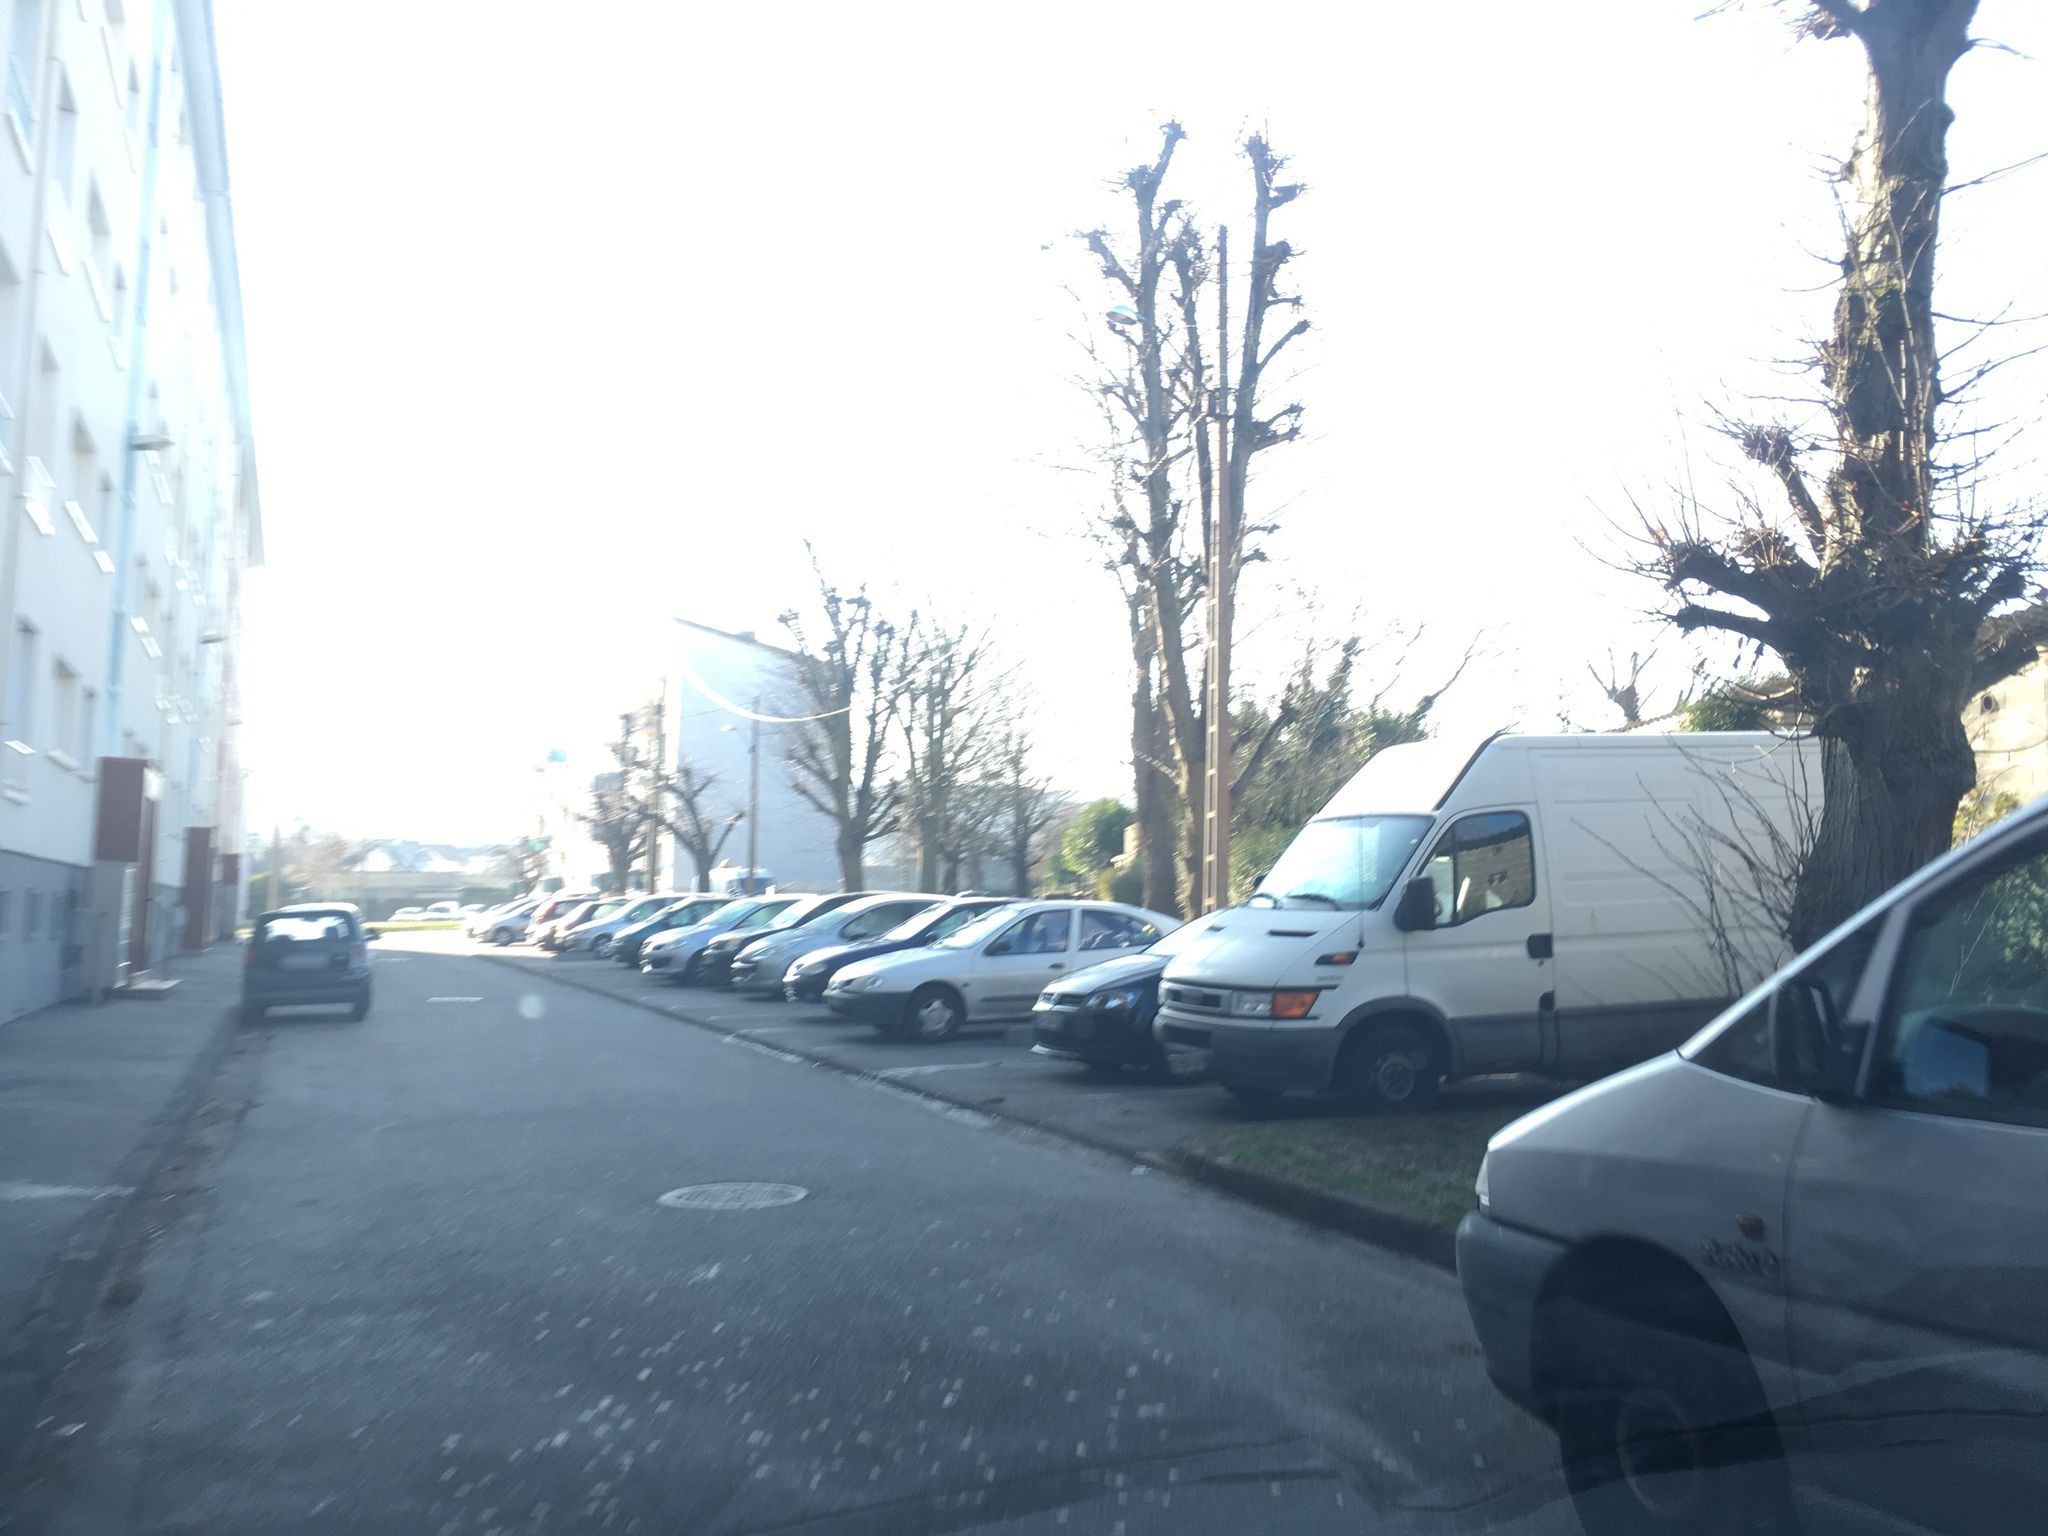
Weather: clear
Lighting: day
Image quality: good
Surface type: driving surface
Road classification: service
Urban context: dense urban cluster
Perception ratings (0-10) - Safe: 4.95, Lively: 4.54, Beautiful: 6.02, Boring: 2.66, Depressing: 3.22, Wealthy: 5.39